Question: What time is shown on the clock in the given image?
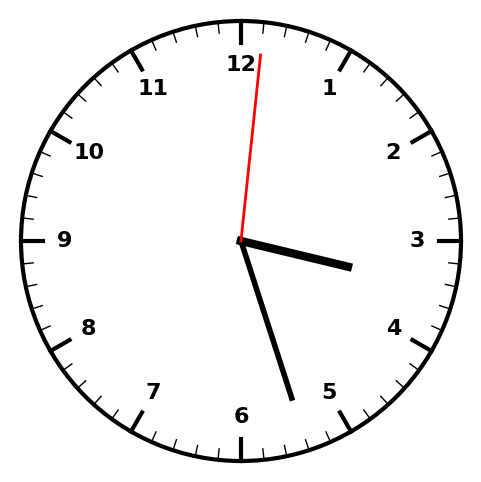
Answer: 03:27:01